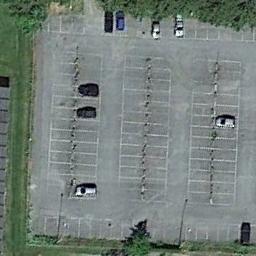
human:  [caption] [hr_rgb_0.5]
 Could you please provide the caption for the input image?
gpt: The parking lot is next to the grass and some trees .

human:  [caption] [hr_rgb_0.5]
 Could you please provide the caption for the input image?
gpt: The parking lot has some parked cars but lots of parking spaces are still empty .

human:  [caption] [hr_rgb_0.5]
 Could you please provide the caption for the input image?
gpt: Seven rows of cars were parked in the parking lot .

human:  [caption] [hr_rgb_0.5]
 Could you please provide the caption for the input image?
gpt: Several cars of different color are on the parking lot .

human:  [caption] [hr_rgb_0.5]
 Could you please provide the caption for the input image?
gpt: There are several cars on the parking lot .